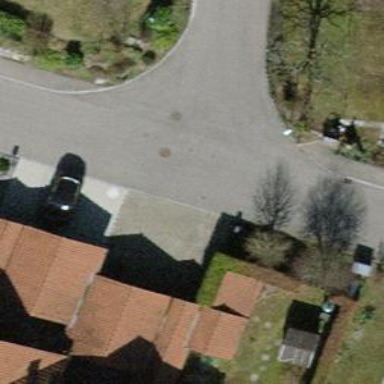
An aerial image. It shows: Smooth asphalt road in residential area.